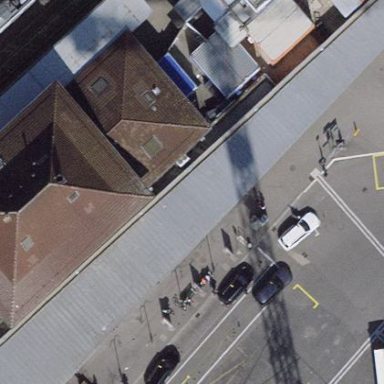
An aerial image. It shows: Train station building with black roof.